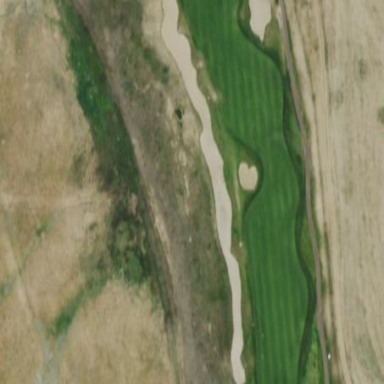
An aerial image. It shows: Sandy area is golf bunker.